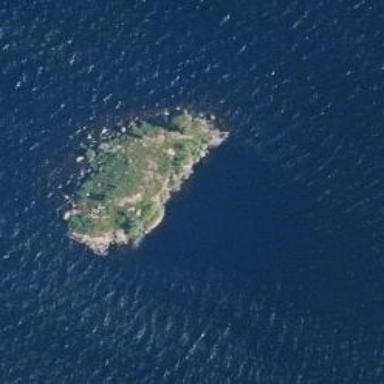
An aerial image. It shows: Islet.